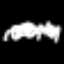
Label: squiggle